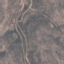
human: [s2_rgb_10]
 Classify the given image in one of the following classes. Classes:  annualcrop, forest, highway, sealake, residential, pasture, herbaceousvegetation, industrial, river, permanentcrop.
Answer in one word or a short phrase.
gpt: HerbaceousVegetation